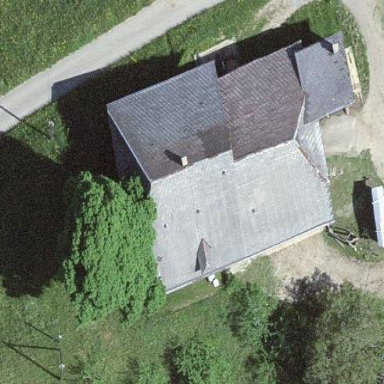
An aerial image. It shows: Farm building.